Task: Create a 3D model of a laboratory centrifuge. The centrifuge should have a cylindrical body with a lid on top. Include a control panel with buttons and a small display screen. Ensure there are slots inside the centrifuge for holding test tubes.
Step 202:
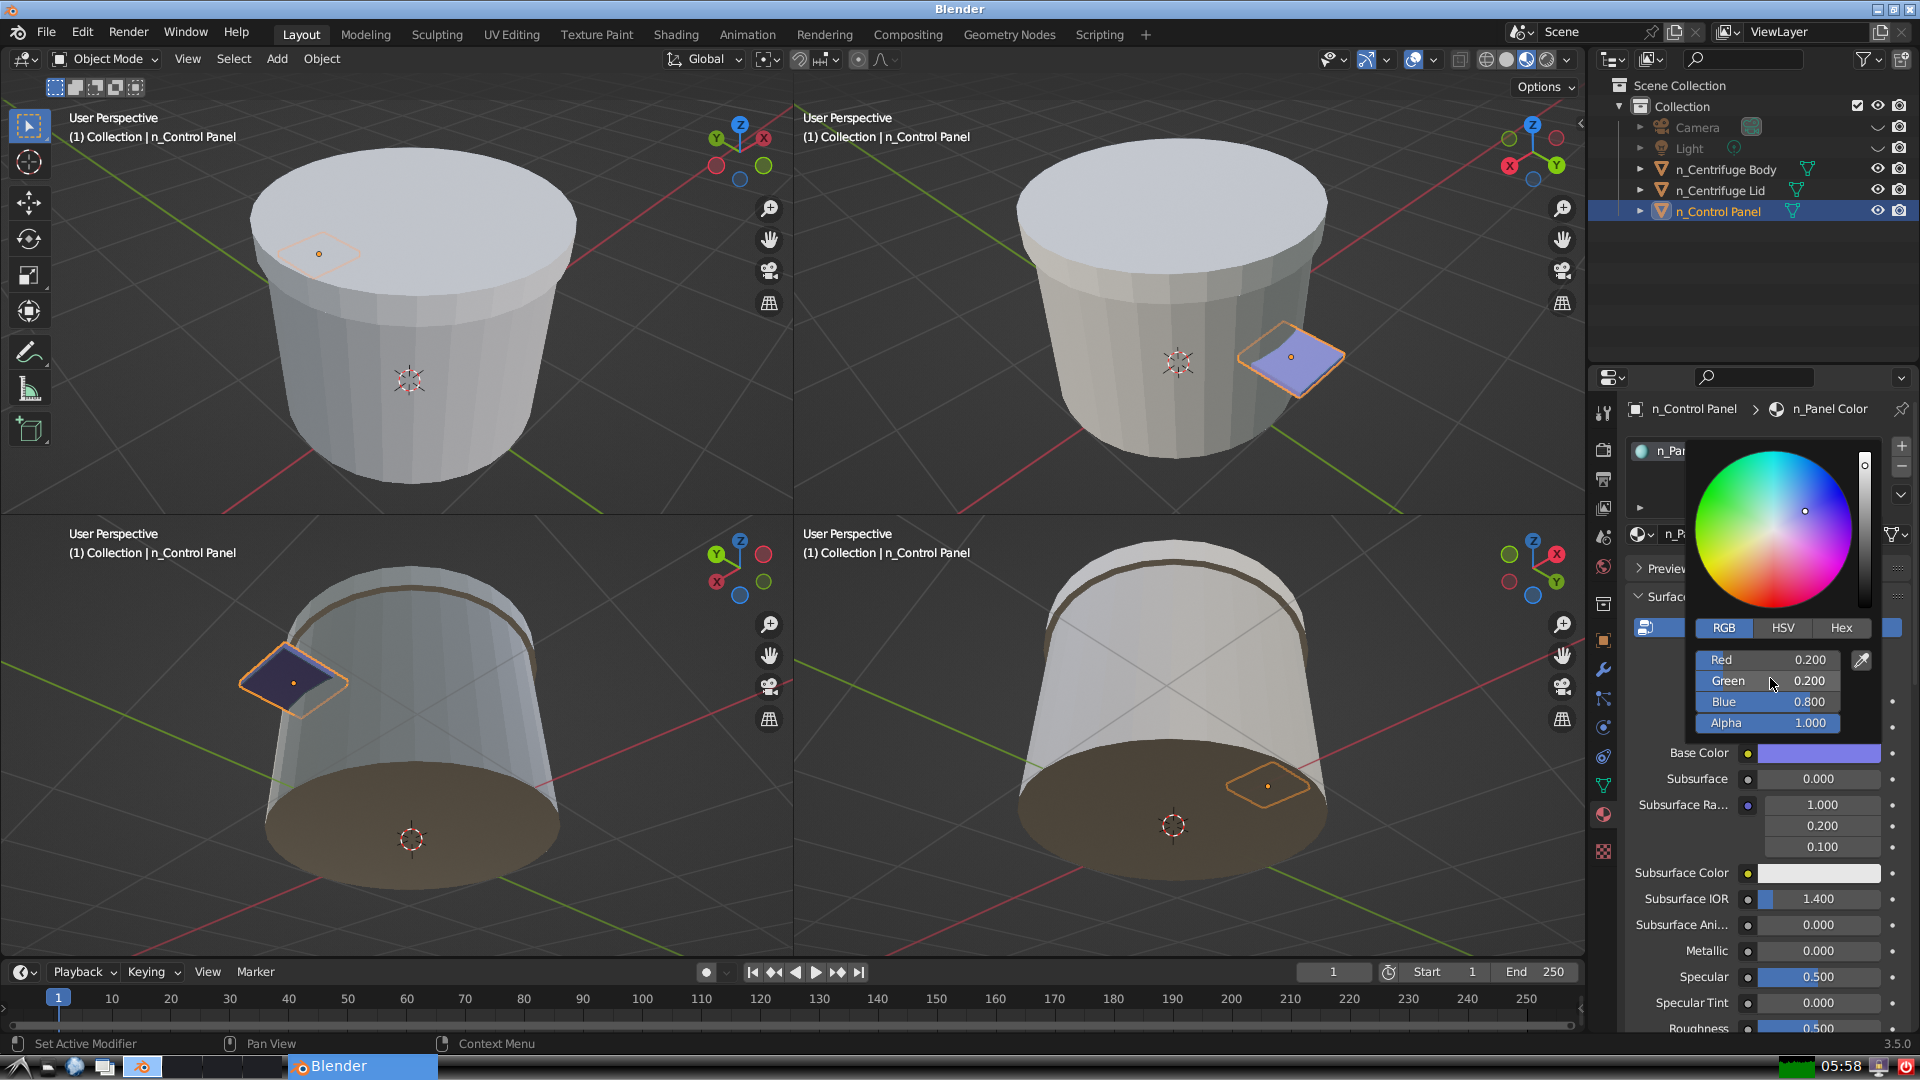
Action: {"mouse_move": [1770, 699]}